九年级 · 组合几何学
如图, $A B$ 是 $\odot O$ 的直径, 点 $D, M$ 分别是弦 $A C, A C$ 的中点, $A C=12, B C=5$,则 $M D$ 的长是 $\qquad$ .

    （第 16 题）

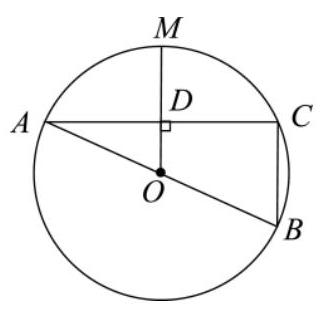
答案:  4

解析: 根据圆周角定理得出 $\angle A C B=90^{\circ}$, 再由勾股定理确定 $A B=13$, 半径为 $\frac{13}{2}$, 利用垂径定理确定 $O M \perp A C$, 且 $A D=C D=6$, 再由勾股定理求解即可.

【详解】解: $\because A B$ 是 $\odot O$ 的直径,

$\therefore \angle A C B=90^{\circ}$,

$\because A C=12, B C=5$,

$\therefore A B=13$,

$\therefore A O=\frac{1}{2} A B=\frac{13}{2}$,

$\because$ 点 $D, M$ 分别是弦 $A C$, 弧 $A C$ 的中点,

$\therefore O M \perp A C$, 且 $A D=C D=6$,

$\therefore O D=\sqrt{A O^{2}-A D^{2}}=\frac{5}{2}$,

$\therefore M D=O M-O D=A O-O D=4$,

故答案为: 4 .

【点睛】题目主要考查圆周角定理、垂径定理及勾股定理解三角形, 理解题意, 综合运用这些知识点是解题关键.